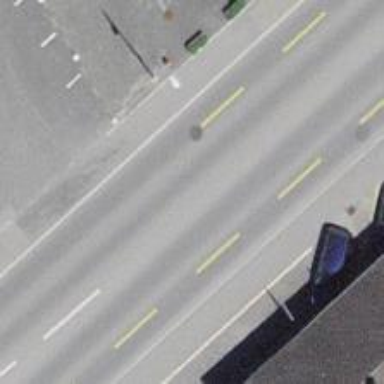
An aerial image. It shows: Bus stop with stop position for public transport.